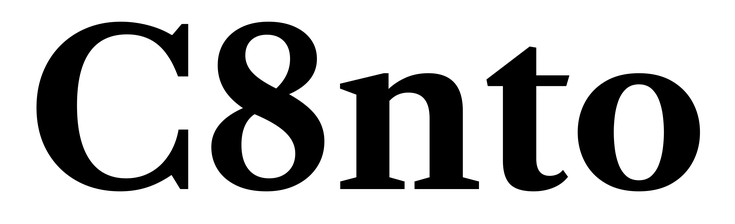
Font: LibreCaslonText_Bold